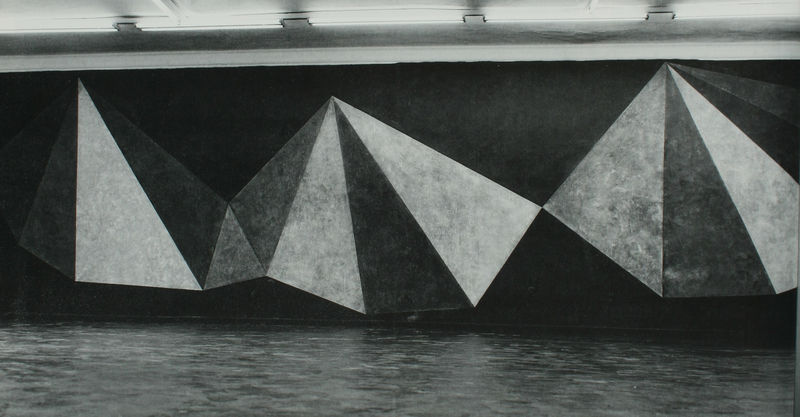
Titel: Installation Galerie Peter Pakesch, Wien - Multiple asymmetrical pyramids
Künstler: Sol Lewitt
Schlagwörter: schatten, wasser, weiß, dreieck, grau, lampen, licht, schwarz, malerei, wand, stein, spiegelung, boden, decke, innen, skulptur, modern, formen, metall, reflexion, foto, fotografie, form, grafisch, schwarzweiß, geometrisch, licht schatten, pyramide, dreiecke, geometrie, installation, pyramiden, kunstwerk, dreieck licht, geomentisch